Question: In order to reduce file size, I am trying to clean my app of all the unnecessary png graphics, by substituting, whenever possible, with code. The classic example is the UIView shadow which can be achieved by acting on the CALayer properties.
However I have a UITableViewCell with a background similiar to the reminders application in iPhone.
Such background can be achieved easily with photoshop with several techniques, by dropping an inner glow effect or by means of layer filters.
Is there a way I can replicate this with code only ? Here is a screenshot, I am not talking about the leather effect, but the reminders list background.

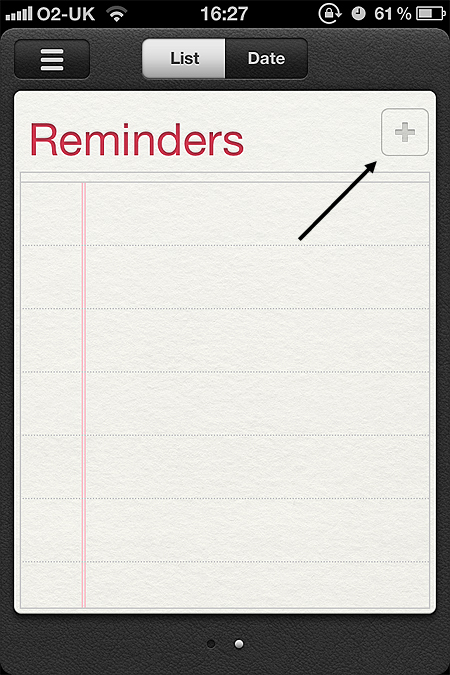
Answer: What you want to do here is add noise to the view. The easiest way I know of doing that is with David Keegan's <URL> project.